Question: I would like all frames to overlap at '(1,1)'. Yet with a '.emacs' containing
'''
(setq initial-frame-alist
'((top . 1) (left . 1) (width . 80) (height . 55)))
(setq default-frame-alist
'((top . 1) (left . 1) (width . 80) (height . 55)))
'''
calling results in frames in a cascade, as you see in the figure.

How can I force all frames to be anchored at the same place?
I am running <URL>.
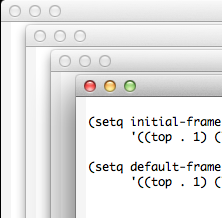
Answer: The settings are not being ignored. The reason you see the above behaviour is due to a 'before-make-frame-hook' in ns-win.el that adds 25 to top and left.
To avoid the above effect you can add the following to your .emacs file:
'''
(setq default-frame-alist '((left . 0) (top . 0) (width . 80) (height . 55)))
(defvar parameters)
(add-hook 'before-make-frame-hook
(lambda ()
(let ((left (cdr (assq 'left (frame-parameters))))
(top (cdr (assq 'top (frame-parameters)))))
(setq parameters (cons (cons 'left (+ left 0))
(cons (cons 'top (+ top 0))
parameters))))))
'''
If the above doesn't work you can try the following which is taken from 'ns-win.el before-make-frame-hook'.
'''
(setq default-frame-alist '((left . 0) (top . 0) (width . 80) (height . 55)))
(defvar parameters)
(add-hook 'before-make-frame-hook
(lambda ()
(let ((left (cdr (assq 'left (frame-parameters))))
(top (cdr (assq 'top (frame-parameters)))))
(if (consp left) (setq left (cadr left)))
(if (consp top) (setq top (cadr top)))
(cond
((or (assq 'top parameters) (assq 'left parameters)))
((or (not left) (not top)))
(t
(setq parameters (cons (cons 'left (+ left 0))
(cons (cons 'top (+ top 0))
parameters))))))))
'''